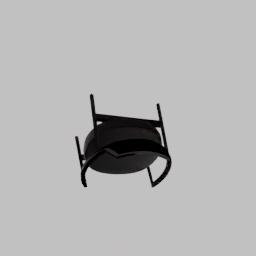
Label: furniture